Question: My web app screen looks like this. Upon selection of dropdown and clicking the display button it generates table(no sorting) as displayed below.

My requirement in this table is to sort the table on clicked column header by ascending and descending order i.e. when i click on the name column firstly it should display in ascending and secondly on clicking this button it should display in descending order.
So far I have achieved ascending only .
Firstly I generated unsorted table on click of display button by this script
'''
echo "<tr><th align="center">Name</th><th align="center">Type</th><th align="center">Local Body</th>
<th align="center"><button type="btnEdit" name="edit" id="Name.ASC" class="btn btn-link " onclick="sortBy(this.id)">Absenteeism</button></th>
<th align="center"><button type="btnEdit" name="edit" id="District.ASC" class="btn btn-link " onclick="sortBy(this.id)">Creativity</button></th>
<th align="center"><button type="btnEdit" name="edit" id="Income.ASC" class="btn btn-link " onclick="sortBy(this.id)">Problem Solving</button></th>
<th align="center"><button type="btnEdit" name="edit" id="Total.ASC" class="btn btn-link " onclick="sortBy(this.id)">Total</button></th>
</tr>";
while($row = mysql_fetch_array($result)){
$name= $row['Name'];
$dist= $row['District'];
$inc=$row['Income'];
$total=$row['Total'];
echo "<tr><form name="form" id="form"> <td style="width: 200px">".$name."</td> <td style="width: 100px">".$dist."</td> <td style="width: 150px">".$inc."</td>
<td style="width: 100px">".$total." </td>
</form>
</tr>";
}
echo "</table><br /><br /></div>";
'''
When I click on Name column it passes "Name.ASC" id to javascript function .
My Javascript function is
'''
function sortBy(btn){
var a=btn.split(".");
var b="";
(a[1]== "ASC") ? b= "DESC" : b= "ASC";
var c=a[0]+"."+b;
document.getElementById(btn).id= c;
var dataString = 'sorter='+ btn + '&sel_year=' + sel_year + '&sel_trimester=' + sel_trimester;
$.ajax({
type: "POST",
url: "tbl_sort.php",
data: dataString,
cache: true,
success: function(html){
$("#result_table").html(html);
}
});
}
'''
My tbl_sort php page is
'''
if (isset($_POST['sorter'])){
$array = explode(".", $_POST['sorter']);
$sql = "SELECT Name,District,Land,Income,Total from tbl_details where Year='$year' and trimester='$trimester' ORDER BY $array[0] $array[1] ";
$result = mysql_query($sql)or die(mysql_error());
echo "<tr><th align="center">Name</th><th align="center">Type</th><th align="center">Local Body</th>
<th align="center"><button type="btnEdit" name="edit" id="Name.ASC" class="btn btn-link " onclick="sortBy(this.id)">Absenteeism</button></th>
<th align="center"><button type="btnEdit" name="edit" id="District.ASC" class="btn btn-link " onclick="sortBy(this.id)">Creativity</button></th>
<th align="center"><button type="btnEdit" name="edit" id="Income.ASC" class="btn btn-link " onclick="sortBy(this.id)">Problem Solving</button></th>
<th align="center"><button type="btnEdit" name="edit" id="Total.ASC" class="btn btn-link " onclick="sortBy(this.id)">Total</button></th>
</tr>";
while($row = mysql_fetch_array($result)){
$name= $row['Name'];
$dist= $row['District'];
$inc=$row['Income'];
$total=$row['Total'];
echo "<tr><form name="form" id="form"> <td style="width: 200px">".$name."</td> <td style="width: 100px">".$dist."</td> <td style="width: 150px">".$inc."</td>
<td style="width: 100px">".$total." </td>
</form>
</tr>";
}
echo "</table><br /><br /></div>";
}
'''
As I have passed initially "column_name.ASC" id so it will do sorting in ascending order only. I
am unable to do it in descending order.
I have taken <URL> as myreference.
Any helps are appreciated.
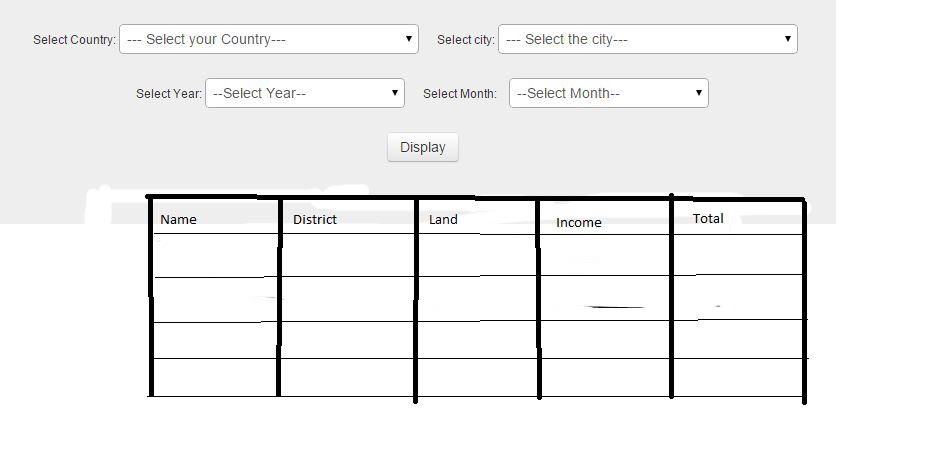
Answer: OK, this isn't a very good way of doing what you're doing, but it'll work (assuming my in-the-head code is ok)
change:
'''
echo "<tr><th align="center">Name</th><th align="center">Type</th><th align="center">Local Body</th>
<th align="center"><button type="btnEdit" name="edit" id="Name.ASC" class="btn btn-link " onclick="sortBy(this.id)">Absenteeism</button></th>
<th align="center"><button type="btnEdit" name="edit" id="District.ASC" class="btn btn-link " onclick="sortBy(this.id)">Creativity</button></th>
<th align="center"><button type="btnEdit" name="edit" id="Income.ASC" class="btn btn-link " onclick="sortBy(this.id)">Problem Solving</button></th>
<th align="center"><button type="btnEdit" name="edit" id="Total.ASC" class="btn btn-link " onclick="sortBy(this.id)">Total</button></th>
'''
to:
'''
$idName=($array[0]=='Name')?($array[1]=='ASC')?'Name.DESC':'Name.ASC':'Name.ASC';
$idDistrict=($array[0]=='District')?($array[1]=='ASC')?'District.DESC':'District.ASC':'District.ASC';
$idIncome=($array[0]=='Income')?($array[1]=='ASC')?'Income.DESC':'Income.ASC':'Income.ASC';
$idTotal=($array[0]=='Total')?($array[1]=='ASC')?'Total.DESC':'Total.ASC':'Total.ASC';
$idName=($idName=='')?'Name.ASC':$idName;
$idDistrict=($idDistrict=='')?'District.ASC':$idDistrict;
$idIncome=($idIncome=='')?'Income.ASC':$idIncome;
$idTotal=($idTotal=='')?'Total.ASC':$idTotal;
echo "<tr><th align="center">Name</th><th align="center">Type</th><th align="center">Local Body</th>
<th align="center"><button type="btnEdit" name="edit" id="".$idName."" class="btn btn-link " onclick="sortBy(this.id)">Absenteeism</button></th>
<th align="center"><button type="btnEdit" name="edit" id="".$idDistrict."" class="btn btn-link " onclick="sortBy(this.id)">Creativity</button></th>
<th align="center"><button type="btnEdit" name="edit" id="".$idIncome."" class="btn btn-link " onclick="sortBy(this.id)">Problem Solving</button></th>
<th align="center"><button type="btnEdit" name="edit" id="".$idTotal."" class="btn btn-link " onclick="sortBy(this.id)">Total</button></th>
'''
This will toggle the IDs which will allow ASC DESC clicks.